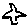
Label: bird